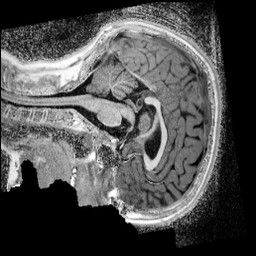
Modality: UNIT1_denoised
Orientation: sagittal
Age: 13
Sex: female
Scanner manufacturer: siemens
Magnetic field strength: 3 T
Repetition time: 4 s
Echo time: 0.00299 s